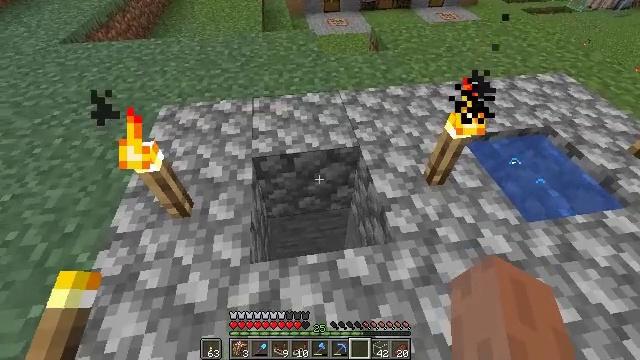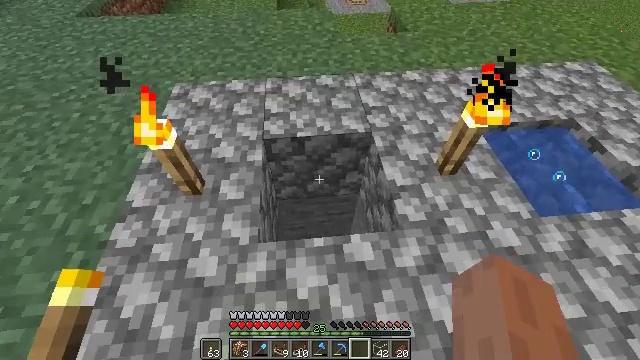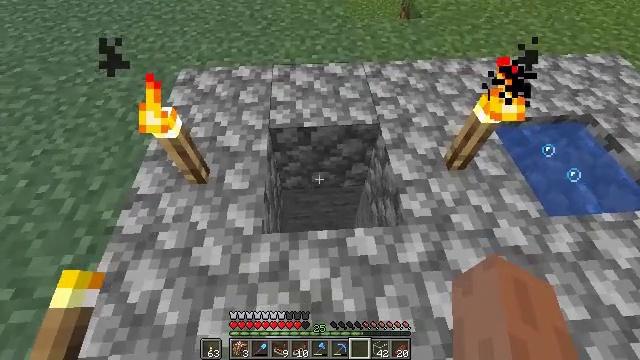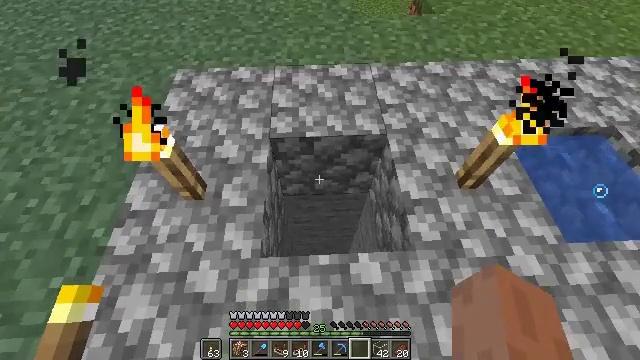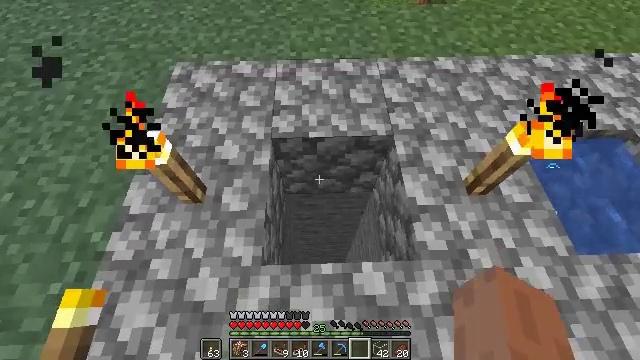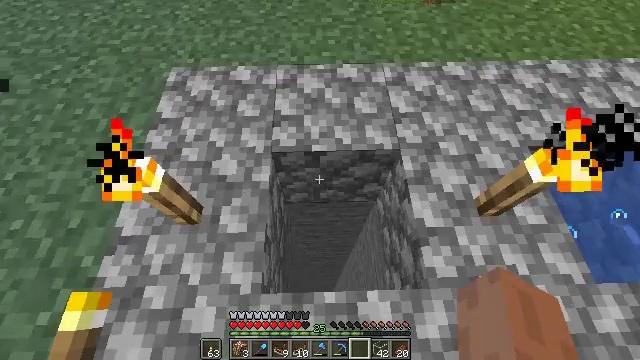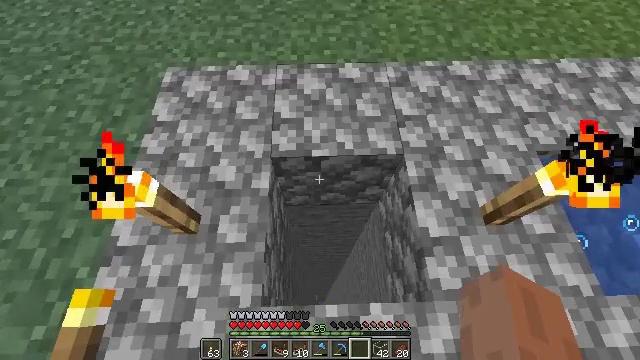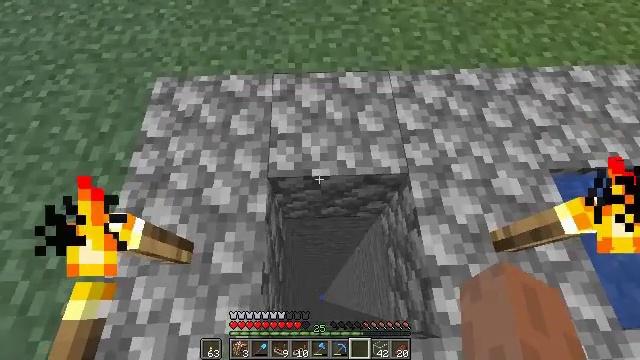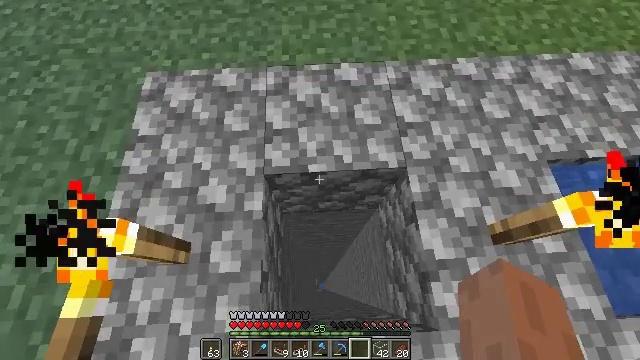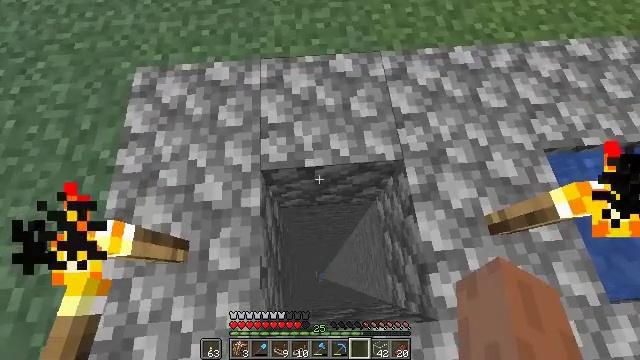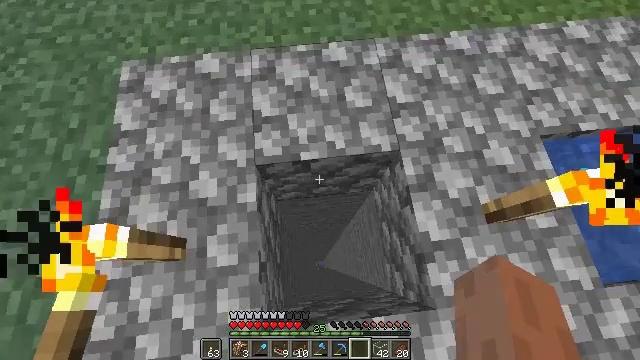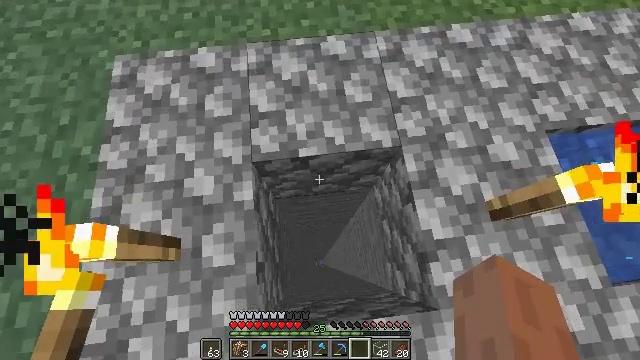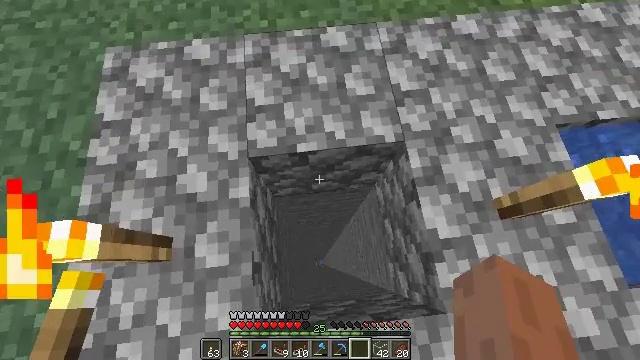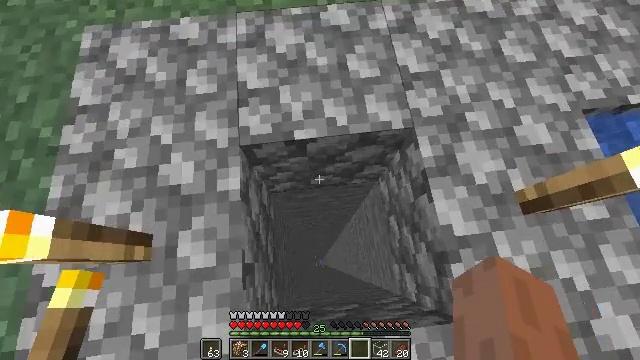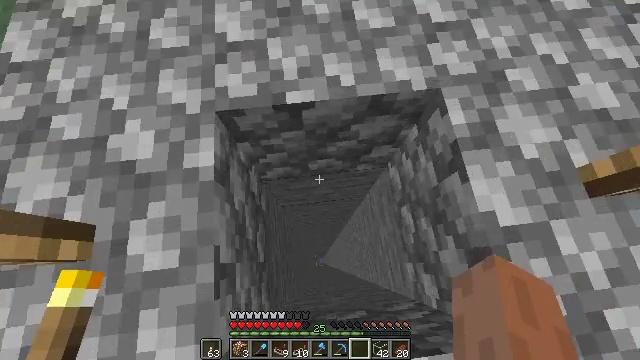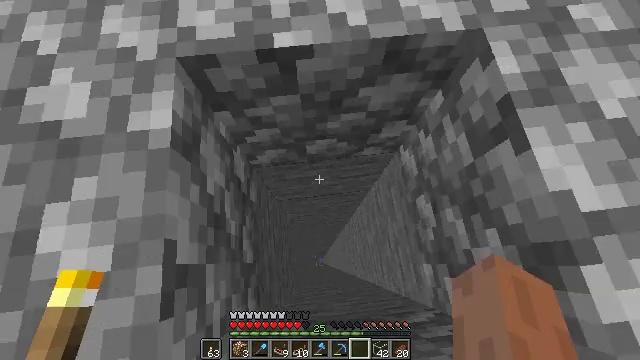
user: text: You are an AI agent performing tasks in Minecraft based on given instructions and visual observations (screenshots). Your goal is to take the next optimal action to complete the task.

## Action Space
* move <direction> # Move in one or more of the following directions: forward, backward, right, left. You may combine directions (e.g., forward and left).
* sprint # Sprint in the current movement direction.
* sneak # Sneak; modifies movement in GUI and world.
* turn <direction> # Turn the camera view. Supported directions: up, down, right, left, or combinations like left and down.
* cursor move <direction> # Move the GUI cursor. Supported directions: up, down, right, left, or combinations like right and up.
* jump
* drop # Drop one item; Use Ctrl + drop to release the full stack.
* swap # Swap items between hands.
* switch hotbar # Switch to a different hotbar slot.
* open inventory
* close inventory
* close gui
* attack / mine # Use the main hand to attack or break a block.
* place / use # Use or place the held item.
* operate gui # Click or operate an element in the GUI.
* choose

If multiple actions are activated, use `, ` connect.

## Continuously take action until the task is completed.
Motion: motion action
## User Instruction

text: Transform cobblestone into stone using a furnace.
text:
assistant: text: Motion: turn left and down
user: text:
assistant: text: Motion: move forward, turn left and down
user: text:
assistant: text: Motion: move forward, turn left and down
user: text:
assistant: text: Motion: move forward, turn down
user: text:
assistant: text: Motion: move forward, turn down
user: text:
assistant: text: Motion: move forward, turn down
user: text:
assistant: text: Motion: turn down
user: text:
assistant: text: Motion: turn right and down
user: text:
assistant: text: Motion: turn right and down
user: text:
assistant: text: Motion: turn right and down
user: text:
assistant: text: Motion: no_op
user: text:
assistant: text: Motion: no_op
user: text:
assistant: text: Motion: no_op
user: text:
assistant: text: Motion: no_op
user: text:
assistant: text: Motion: no_op
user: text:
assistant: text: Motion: no_op
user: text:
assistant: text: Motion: no_op
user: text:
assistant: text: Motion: no_op
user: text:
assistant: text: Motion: no_op
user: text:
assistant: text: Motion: no_op
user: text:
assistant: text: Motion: no_op
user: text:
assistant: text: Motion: no_op
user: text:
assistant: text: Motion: no_op
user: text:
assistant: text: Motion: no_op
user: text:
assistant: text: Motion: turn left
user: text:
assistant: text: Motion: turn left and down
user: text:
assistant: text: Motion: no_op
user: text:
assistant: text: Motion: no_op
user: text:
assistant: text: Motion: no_op
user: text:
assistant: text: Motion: no_op